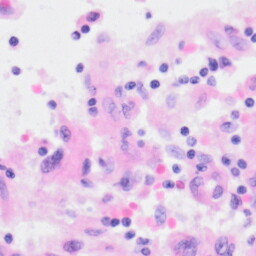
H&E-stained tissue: Kidney